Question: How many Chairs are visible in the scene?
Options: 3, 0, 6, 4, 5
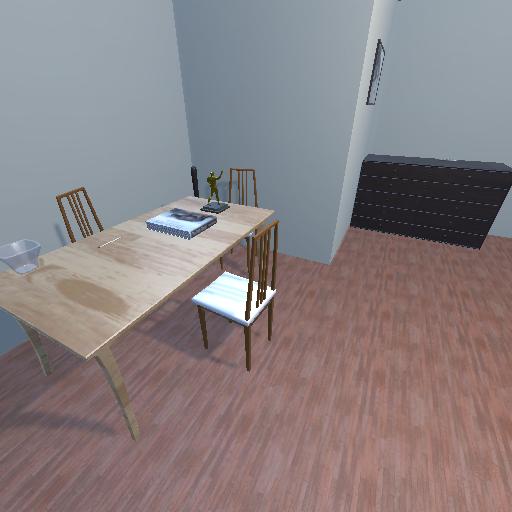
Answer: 3